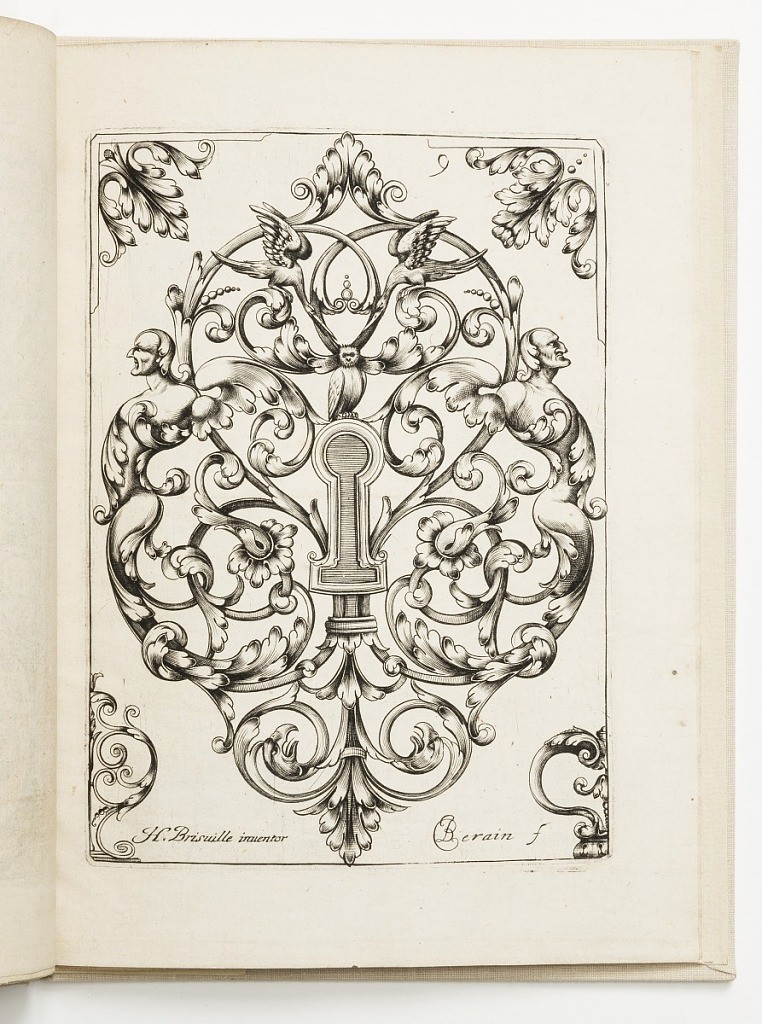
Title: Ornament Escutcheon Design
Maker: Hugues Brisville, French, active ca. 1663
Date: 1662
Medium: Engraving on laid paper
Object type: Print
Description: Vertical rectangle showing an escutcheon surrounded by scrollwork. Perched above is a bird with fruits and masks. In each corner, an ornament design. The plate is signed.